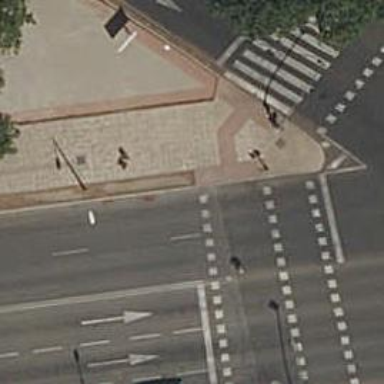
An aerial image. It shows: Kerb barrier.